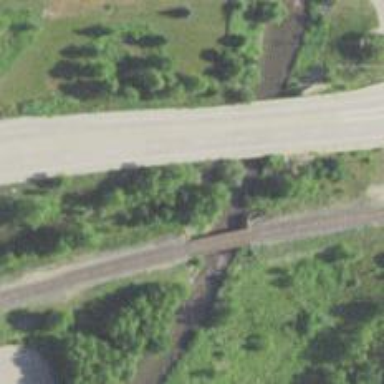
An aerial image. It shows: Bridge over railway line.